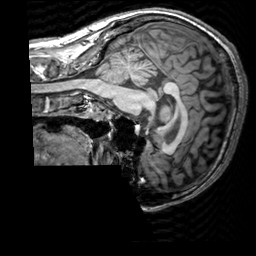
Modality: T1w
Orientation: sagittal
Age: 32
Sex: male
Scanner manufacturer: siemens
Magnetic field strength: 3 T
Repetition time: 2.3 s
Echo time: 0.00303 s